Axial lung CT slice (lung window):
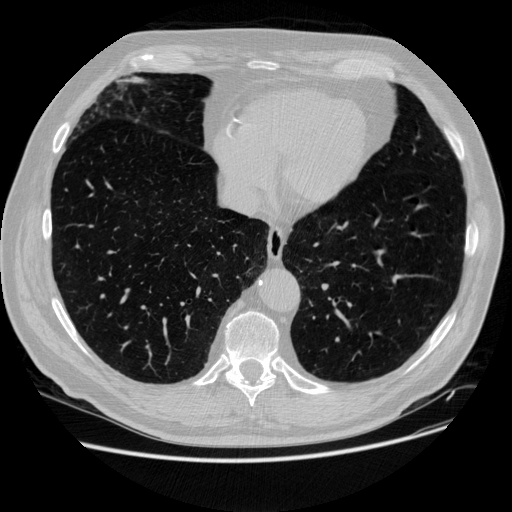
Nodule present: no